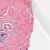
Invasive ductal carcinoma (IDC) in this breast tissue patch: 0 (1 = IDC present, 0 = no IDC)